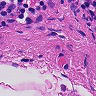
Metastatic tissue present: no